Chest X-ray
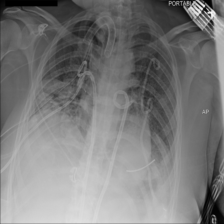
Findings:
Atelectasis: positive
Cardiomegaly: negative
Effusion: negative
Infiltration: positive
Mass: negative
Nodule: negative
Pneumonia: negative
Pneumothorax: positive
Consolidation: negative
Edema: negative
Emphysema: negative
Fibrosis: negative
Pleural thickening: negative
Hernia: negative